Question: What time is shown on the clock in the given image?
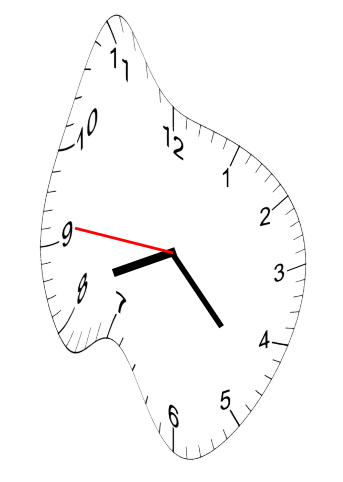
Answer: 08:22:46